Interaction volume radius: 10 \u00c5
Interaction volume height: 10 \u00c5
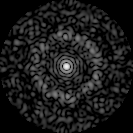
Disorder parameter: 0.8173